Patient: sex M, age 43
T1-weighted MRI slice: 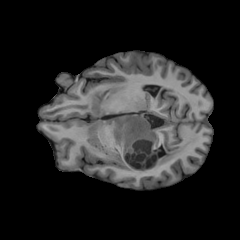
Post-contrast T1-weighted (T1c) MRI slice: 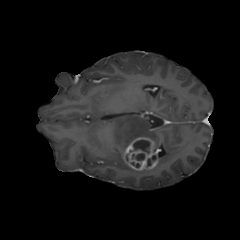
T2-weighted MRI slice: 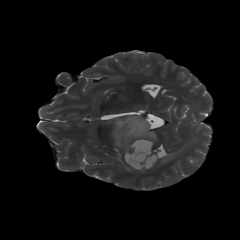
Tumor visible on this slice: yes
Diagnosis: Glioblastoma, IDH-wildtype
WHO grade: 4